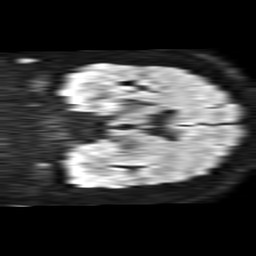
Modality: TRACE
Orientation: coronal
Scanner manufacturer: philips
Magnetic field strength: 1.5 T
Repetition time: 4.6 s
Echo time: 0.08517 s